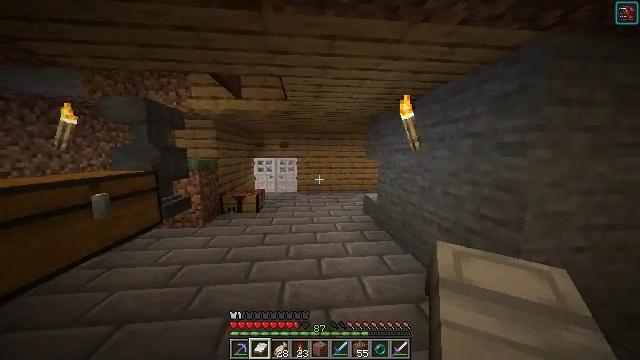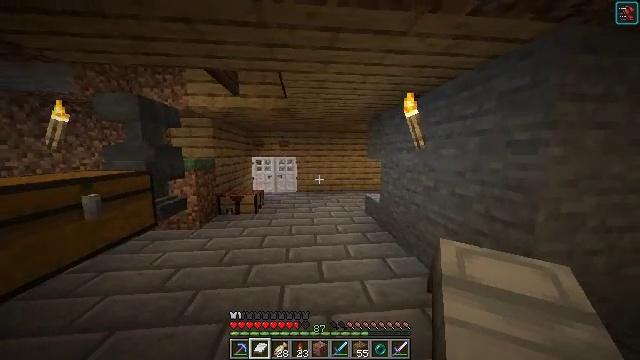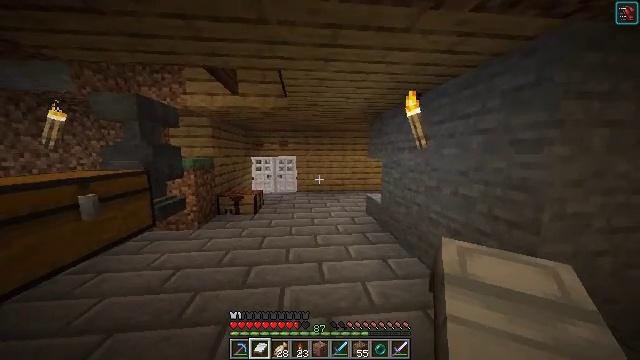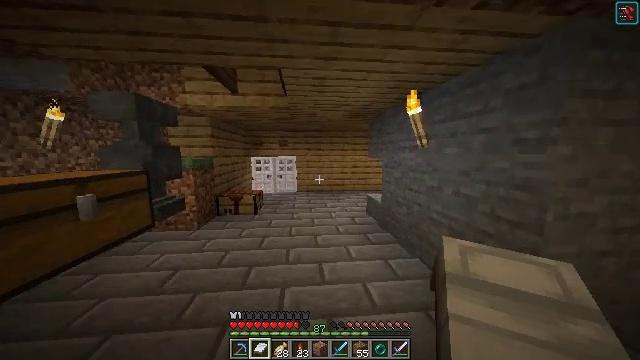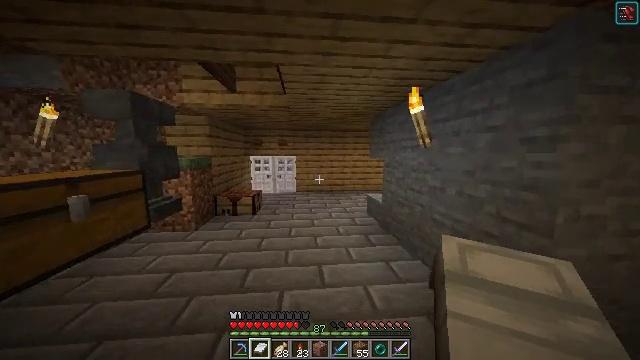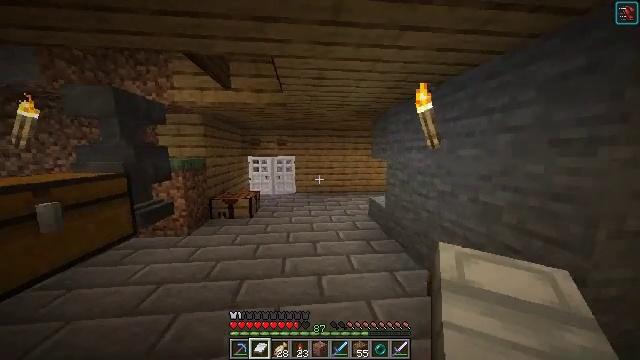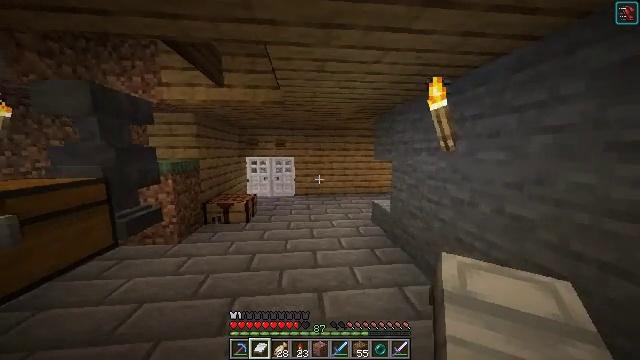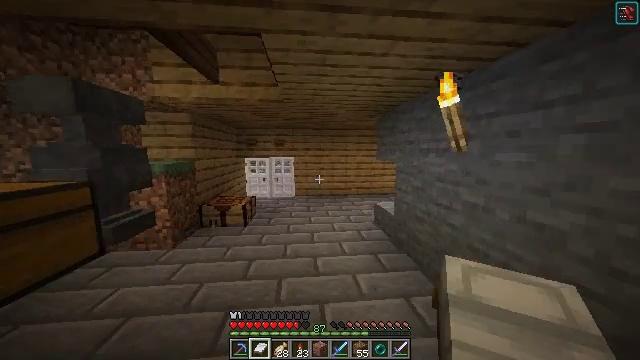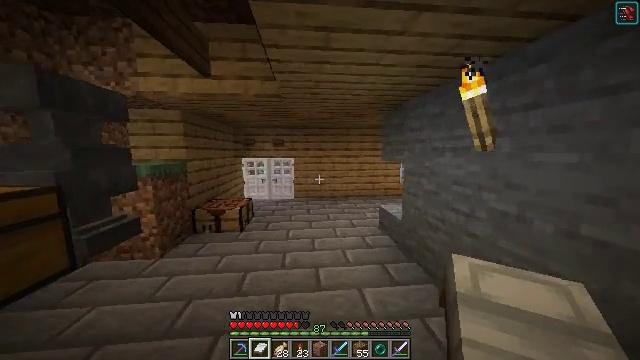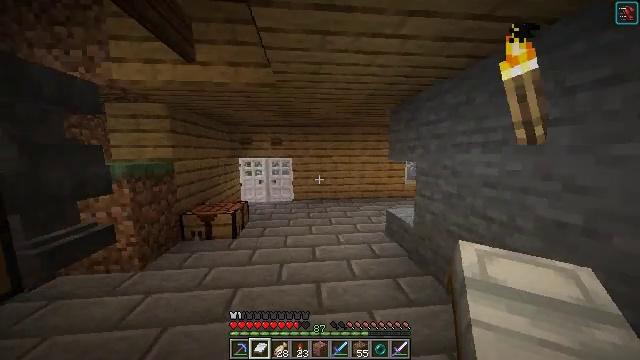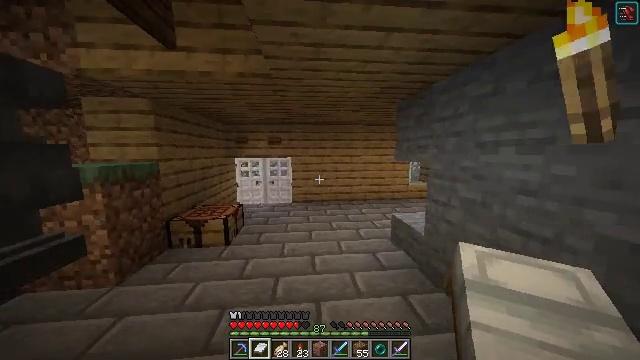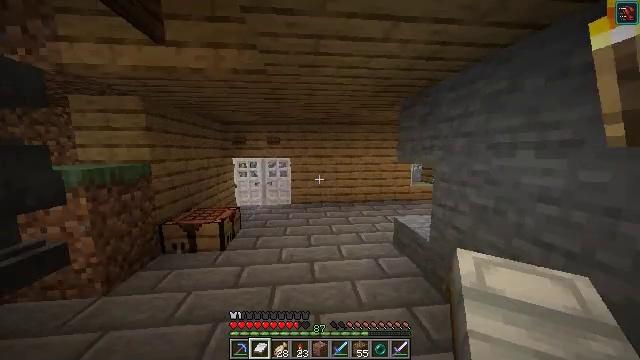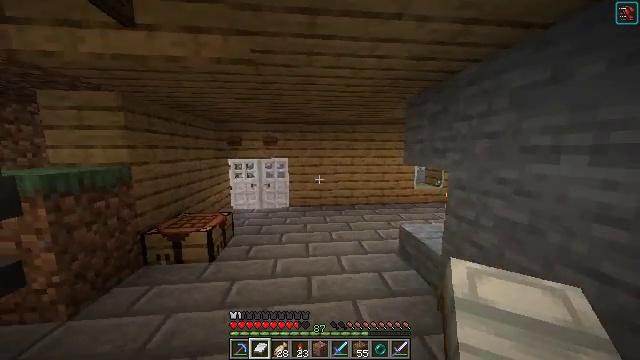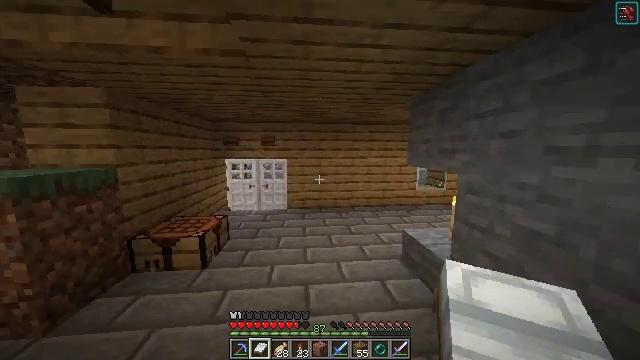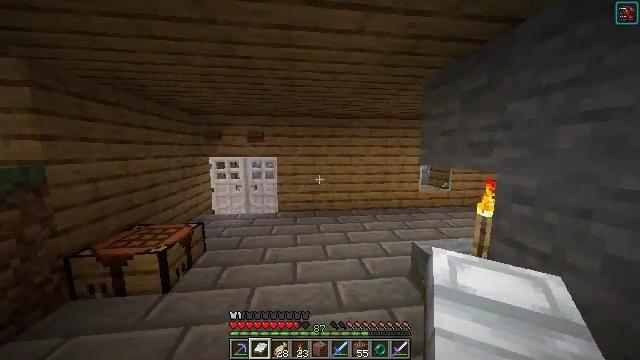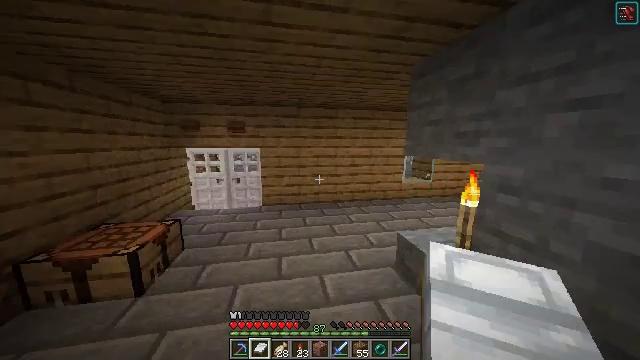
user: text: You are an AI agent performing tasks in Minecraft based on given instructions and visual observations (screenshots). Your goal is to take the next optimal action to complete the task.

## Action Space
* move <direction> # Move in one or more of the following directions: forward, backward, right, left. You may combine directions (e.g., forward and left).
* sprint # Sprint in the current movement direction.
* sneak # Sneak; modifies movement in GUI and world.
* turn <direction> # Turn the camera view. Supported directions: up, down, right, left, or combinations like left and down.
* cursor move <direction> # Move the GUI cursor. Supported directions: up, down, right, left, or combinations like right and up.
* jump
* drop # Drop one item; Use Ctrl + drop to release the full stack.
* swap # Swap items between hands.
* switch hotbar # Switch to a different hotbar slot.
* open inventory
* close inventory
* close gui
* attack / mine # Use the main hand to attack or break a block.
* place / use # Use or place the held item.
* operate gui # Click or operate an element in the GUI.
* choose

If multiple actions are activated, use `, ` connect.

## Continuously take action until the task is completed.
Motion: motion action
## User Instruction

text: Open a crafting table to craft a bookshelf.
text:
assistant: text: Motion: no_op
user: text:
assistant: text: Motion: no_op
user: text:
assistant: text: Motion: no_op
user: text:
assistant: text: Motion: move forward
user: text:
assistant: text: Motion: move forward
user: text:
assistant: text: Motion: move forward
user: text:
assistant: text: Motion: move forward
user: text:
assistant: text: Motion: move forward
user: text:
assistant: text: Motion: move forward
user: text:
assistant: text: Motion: move forward
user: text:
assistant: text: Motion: move forward
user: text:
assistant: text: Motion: move forward
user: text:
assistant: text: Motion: move forward
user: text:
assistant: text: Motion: move forward, turn right
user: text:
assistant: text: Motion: move forward, turn right and down
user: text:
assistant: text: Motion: move forward, turn right and down
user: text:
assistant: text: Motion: move forward and move left, turn right
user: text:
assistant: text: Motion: move forward and move left, turn right
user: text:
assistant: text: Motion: move forward and move left, turn right
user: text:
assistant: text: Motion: move forward and move left, turn right
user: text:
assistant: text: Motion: move forward and move left, turn right
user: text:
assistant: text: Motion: move forward and move left, turn right
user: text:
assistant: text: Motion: move forward and move left, turn right and down
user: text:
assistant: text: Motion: move forward and move left, turn up
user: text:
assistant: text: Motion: move forward and move left
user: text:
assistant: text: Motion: move forward and move left, turn right
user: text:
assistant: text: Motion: move forward and move left, turn right
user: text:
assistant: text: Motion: move forward and move left, turn right
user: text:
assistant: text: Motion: move forward and move left, turn right and down
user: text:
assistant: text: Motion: move forward and move left, turn right